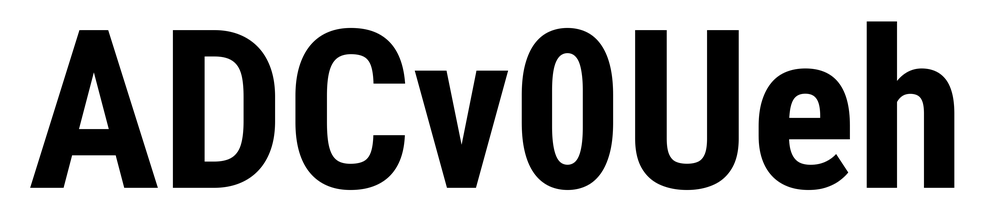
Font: Roboto_Condensed_Bold